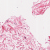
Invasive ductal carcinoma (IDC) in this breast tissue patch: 0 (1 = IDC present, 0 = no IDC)